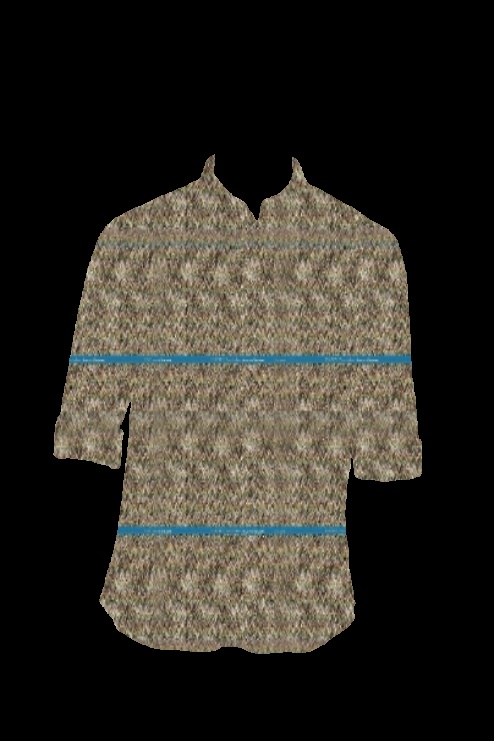
beige multi stripe tee